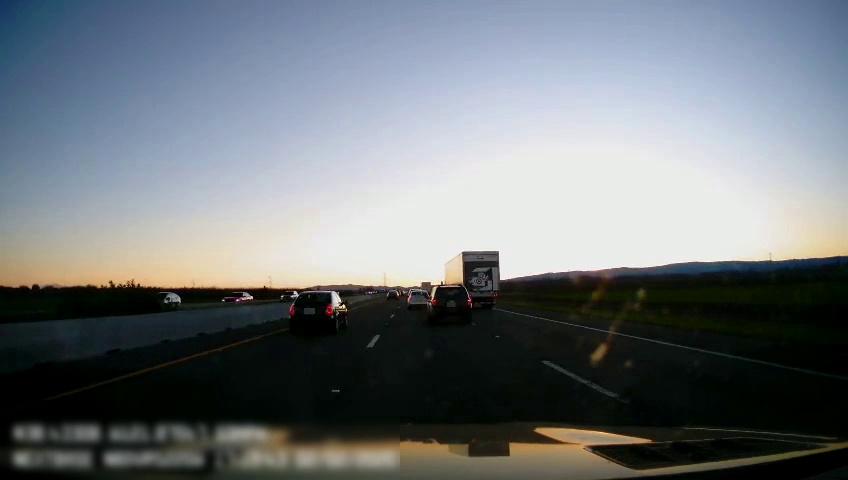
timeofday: Dusk/Dawn/Twilight
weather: Sunny
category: Drivable Space
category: Vehicles | Car
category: Vehicles | Car
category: Vehicles | Car
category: Vehicles | Truck
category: Vehicles | Truck
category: Vehicles | SUV
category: Vehicles | Car
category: Vehicles | Car
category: Vehicles | SUV
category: Vehicles | Car
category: Lanes | Current Lane
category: Lanes | Alternate Lane
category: Lanes | Alternate Lane
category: Lanes | Alternate Lane